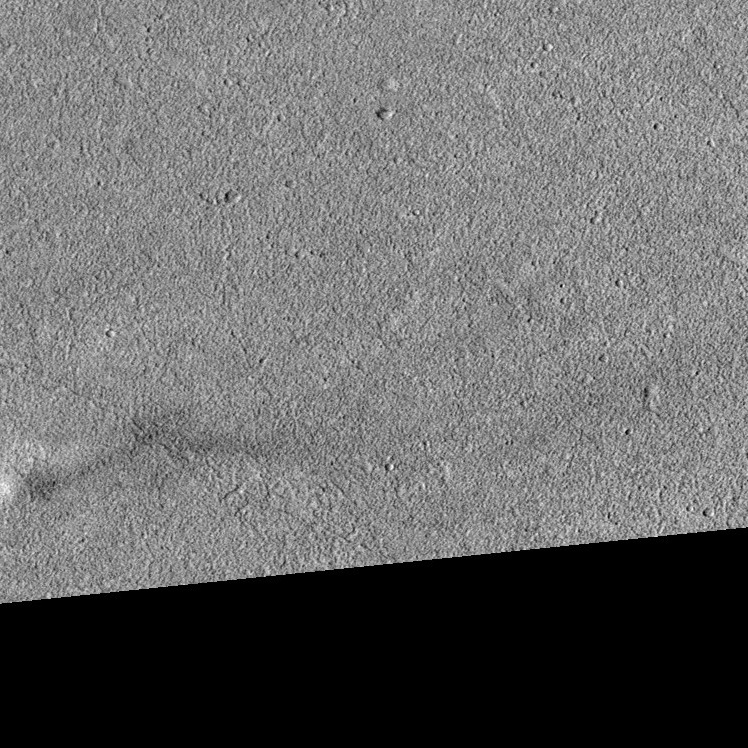
Label: dustdevil